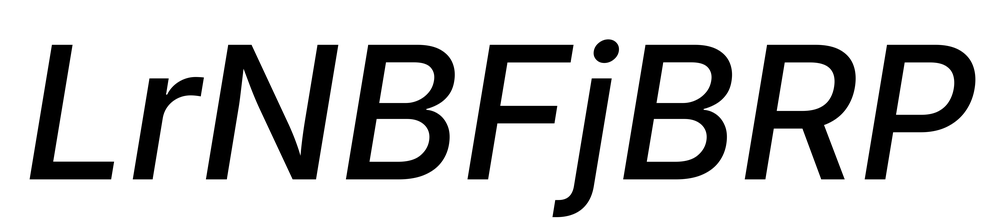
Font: Inter-Italic_Medium_Italic